Question: I have an app that is pulling information from a 'json' file:
'''
{
"EVENTS": [
{
"what": " TABLE-QUIZ",
"who": "anyone",
"when": "31st January",
"where": "ABC HELLO"
}
]
}
'''
When I run the app, sometimes the text in the column 'When' is cut off on smaller screens when it goes onto a second line. If the text in the 'What' column is too big it will go onto a second line and not get cut off. Why is the 'When' column not going onto the second line while the 'What' column is?

Here is the layout 'xml' that I am using:
'''
<TableLayout xmlns:android="http://schemas.android.com/apk/res/android"
android:layout_width="wrap_content"
android:layout_height="wrap_content"
android:shrinkColumns="*"
android:stretchColumns="*" >
<TableRow
android:layout_width="wrap_content"
android:layout_height="wrap_content" >
<TextView
android:id="@+id/what"
android:layout_width="0px"
android:layout_height="match_parent"
android:layout_weight="1"
android:background="@drawable/textlines"
android:gravity="center"
android:textColor="#fff"
android:textSize="12sp" >
</TextView>
<TextView
android:id="@+id/when"
android:layout_width="0px"
android:layout_height="match_parent"
android:layout_weight="0.65"
android:background="@drawable/textlines"
android:gravity="center"
android:textColor="#fff"
android:textSize="12sp" >
</TextView>
<TextView
android:id="@+id/where"
android:layout_width="0px"
android:layout_height="match_parent"
android:layout_weight="1"
android:background="@drawable/textlines"
android:gravity="center"
android:textColor="#fff"
android:textSize="12sp" >
</TextView>
<TextView
android:id="@+id/forWho"
android:layout_width="0px"
android:layout_height="match_parent"
android:layout_weight="1"
android:background="@drawable/textlines"
android:clickable="true"
android:gravity="center"
android:onClick="onClick"
android:textColor="#fff"
android:textSize="12sp" >
</TextView>
</TableRow>
</TableLayout>
'''
EDIT:
If I add:
'''
android:minHeight="30dp"
'''
to the 'TextView' then I can get it to display the two lines, but I am hoping for a solution that will work automatically.
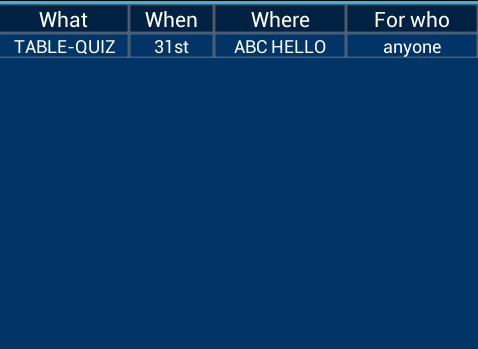
Answer: The problem is that you set 'TableLayout's width' (parent's width) to 'wrap_content'. Setting it to 'match_parent' like this
'''
<TableLayout xmlns:android="http://schemas.android.com/apk/res/android"
android:layout_width="match_parent"
...
'''
makes 'When' column go to the next line without being cut off.